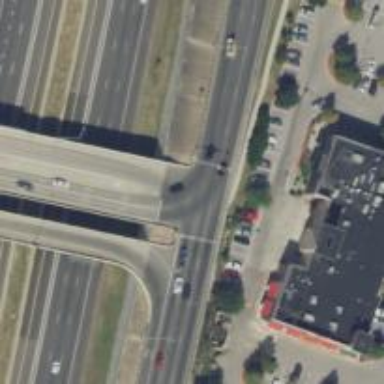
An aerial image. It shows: Secondary road with asphalt surface and frontage road.